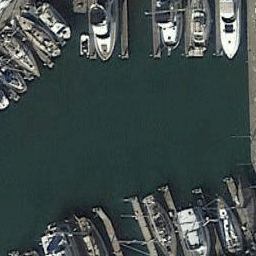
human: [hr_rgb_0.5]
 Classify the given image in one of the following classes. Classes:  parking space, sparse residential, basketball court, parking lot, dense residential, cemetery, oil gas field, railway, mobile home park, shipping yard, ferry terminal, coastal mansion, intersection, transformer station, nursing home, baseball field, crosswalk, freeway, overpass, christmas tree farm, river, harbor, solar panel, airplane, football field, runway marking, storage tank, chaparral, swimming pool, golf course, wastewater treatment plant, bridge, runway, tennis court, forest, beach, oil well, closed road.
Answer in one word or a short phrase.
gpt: harbor